【题型】解答题　【知识点】平面几何　【难度】hard
已知：如图1, 四边形 $ABCD$ 中, $AB = AD = CD$, $\angle B = \angle C < 90^\circ$。

(1)求证：四边形 $ABCD$ 是等腰梯形；

(2)边 $CD$ 的垂直平分线 $EF$ 交 $CD$ 于点 $E$, 交对角线 $AC$ 于点 $P$, 交射线 $AB$ 于点 $F$。

\textcircled{1} 当 $AF = AP$ 时, 设 $AD$ 长为 $x$, 试用 $x$ 表示 $AC$ 的长；

\textcircled{2} 当 $BF = DE$ 时, 求 $\frac{AD}{BC}$ 的值。

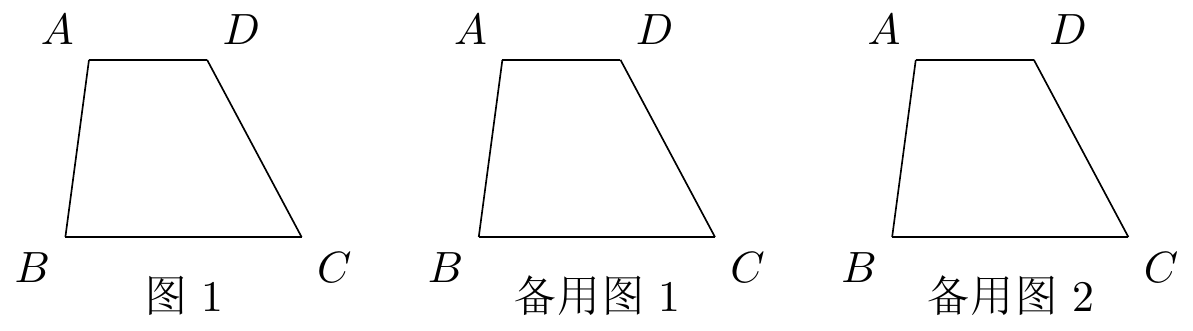
【解答】
解：
(1)证明：延长 $BA$、$CD$ 交于点 $P$,

$\because \angle B = \angle C$,

$\therefore PB = PC$,

$\because AB = CD$,

$\therefore PB - AB = PC - CD$, 即 $PA = PD$,

$\therefore \angle PAD = \angle PDA$,

$\because \angle B + \angle C + \angle P = \angle PAD + \angle PDA + \angle P = 180^\circ$,

$\therefore \angle B + \angle C = \angle PAD + \angle PDA$,

即 $2\angle B = 2\angle PAD$,

$\therefore \angle B = \angle PAD$,

$\therefore AD // BC$,

$\because \angle B + \angle C < 90^\circ$,

$\therefore \angle B + \angle C \neq 180^\circ$,

$\therefore AB$ 与 $CD$ 不平行,

$\therefore$ 四边形 $ABCD$ 是梯形,

$\because AB = CD$,

$\therefore$ 梯形 $ABCD$ 是等腰梯形；

(2)\textcircled{1} 连接 $DP$,

则 $DP = CP$,

$\therefore \angle PDC = \angle PCD$,

$\because AD = CD$,

$\therefore \angle DAC = \angle DCA = \angle PDC$,

$\therefore \triangle CPD \sim \triangle CDA$,

$\because$ 四边形 $ABCD$ 是等腰梯形,

$\therefore \angle BAD = \angle ADC$,

$\therefore \angle BAD - \angle DAC = \angle ADC - \angle PDC$, 即 $\angle BAP = \angle ADP$,

$\because AF = AP$,

$\therefore \angle AFP = \angle APF = \angle CPE$,

$\because DP = CP$, $PE \perp CD$,

$\therefore \angle DPE = \angle CPE = \angle AFP$,

$\therefore DP // AF$,

$\therefore \angle APD = \angle FAP = \angle ADP$,

$\therefore AP = AD$,

$\because \triangle CPD \sim \triangle CDA$,

$\therefore \frac{CP}{CD} = \frac{CD}{AC}$,

设 $AC = y$, 则 $AP = AD = x$, $CD = x$, $CP = y - x$,

$\frac{y - x}{x} = \frac{x}{y}$, 即 $y^2 - xy - x^2 = 0$,

解得：$y = \frac{\sqrt{5} + 1}{2} x$, 或 $y = -\frac{\sqrt{5} + 1}{2} x$(不符合题意, 舍去),

$\therefore AC = \frac{\sqrt{5} + 1}{2} x$；

\textcircled{2} 延长 $FE$、$AD$ 交于点 $G$, 过点 $E$ 作 $EN // AB$, 交 $BC$ 于 $N$, 作 $EH \perp BC$ 于 $H$, 设 $EF$ 与 $BC$ 的交点为 $M$,

若点 $F$ 在线段 $AB$ 上, 则点 $F$ 为 $AB$ 的中点, $EF$ 为等腰梯形 $ABCD$ 的中位线,

则 $EF // BC$,

$\therefore \angle DEF = \angle C < 90^\circ$, 这与 $EF \perp CD$ 矛盾；

若点 $F$ 在线段 $AB$ 的延长线上, 如图,

$\because BF = DE = \frac{1}{2} CD = \frac{1}{2} AB$,

又 $\because AD // BC$,

$\therefore \frac{BM}{AG} = \frac{BF}{AF} = \frac{1}{3}$,

设 $BM = a$, $AD = x$, 则 $AG = 3a$, $DG = 3a - x$,

$\because \frac{DG}{CM} = \frac{DE}{CE} = 1$,

$\therefore CM = DG = 3a - x$,

$\because EN // AB$,

$\therefore \angle ENC = \angle ABC = \angle C$,

$\therefore EN = EC = DE = BF$,

$\therefore \frac{MN}{BM} = \frac{EN}{BF} = 1$, $MN = BM = a$, $CN = 2a - x$,

$\because EH \perp BC$,

$\therefore CH = NH = \frac{1}{2} CN = a - \frac{1}{2} x$, $\cos C = \frac{a - \frac{1}{2} x}{\frac{1}{2} x} = \frac{2a - x}{x}$,

$\because \angle CDG = \angle C$, $\cos \angle CDG = \frac{DE}{DG} = \frac{\frac{1}{2} x}{3a - x} = \frac{x}{6a - 2x}$,

$\therefore \frac{x}{6a - 2x} = \frac{2a - x}{x}$,

整理得 $x^2 - 10ax + 12a^2 = 0$,

解得：$x = (5 \pm \sqrt{13})a$,

$\because CN = 2a - x > 0$,

$\therefore x = (5 - \sqrt{13})a$,

$\therefore \frac{AD}{BC} = \frac{x}{4a - x} = \frac{5 - \sqrt{13}}{\sqrt{13} - 1} = \frac{4\sqrt{13} - 8}{12} = \frac{\sqrt{13} - 2}{3}$．
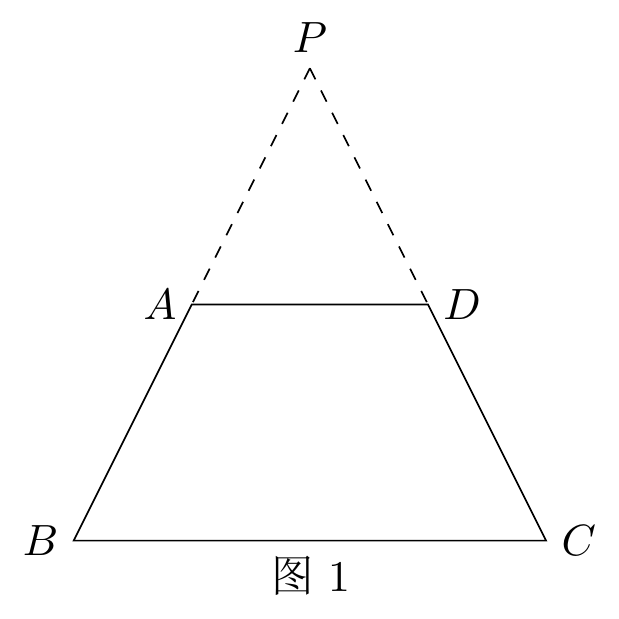
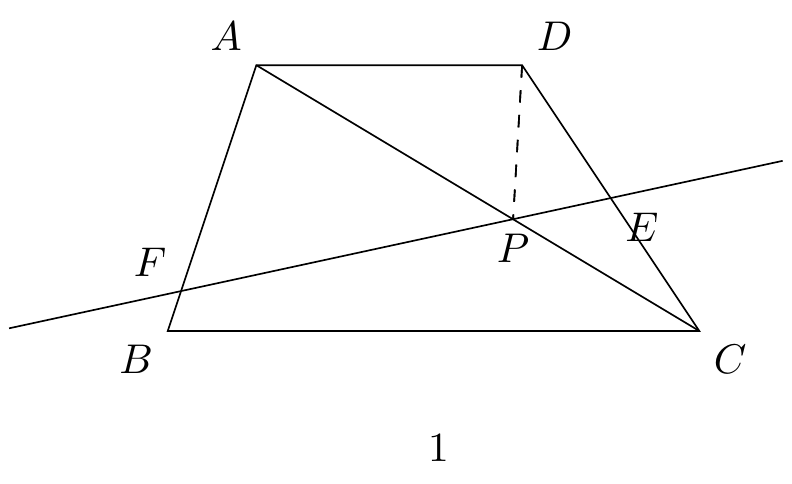
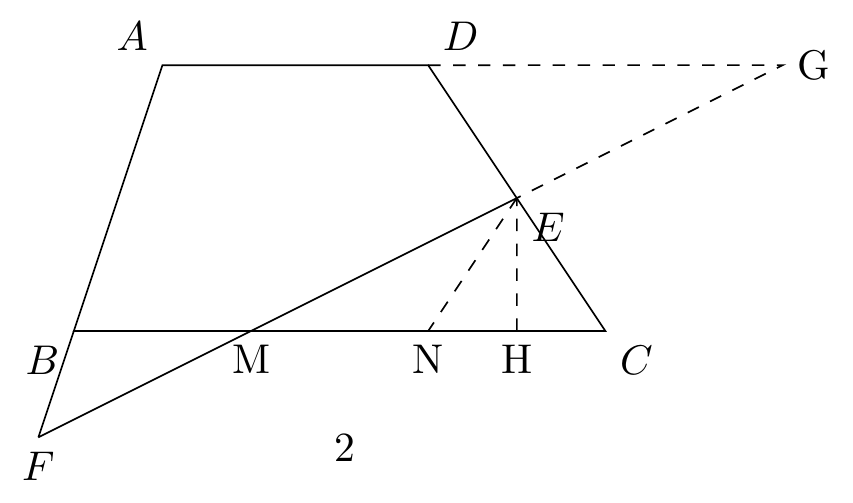